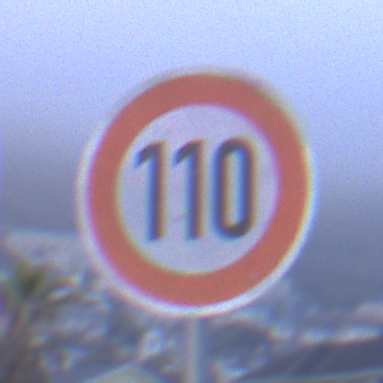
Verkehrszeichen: Geschwindigkeit110
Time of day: SunriseSunset
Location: Outdoor (Urban)
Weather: Overcast
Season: NotSpecified
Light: Natural